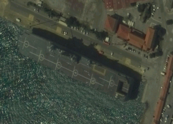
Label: Mistral-class_amphibious_assault_ship